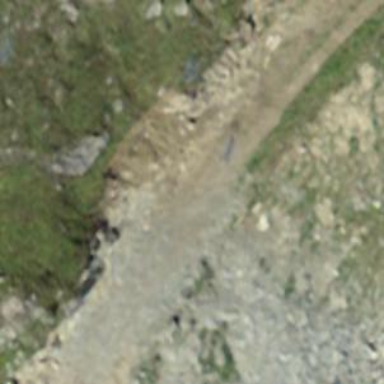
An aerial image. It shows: Gravel track for downhill skiing with intermediate difficulty level.